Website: crate-barrel
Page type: billing-address
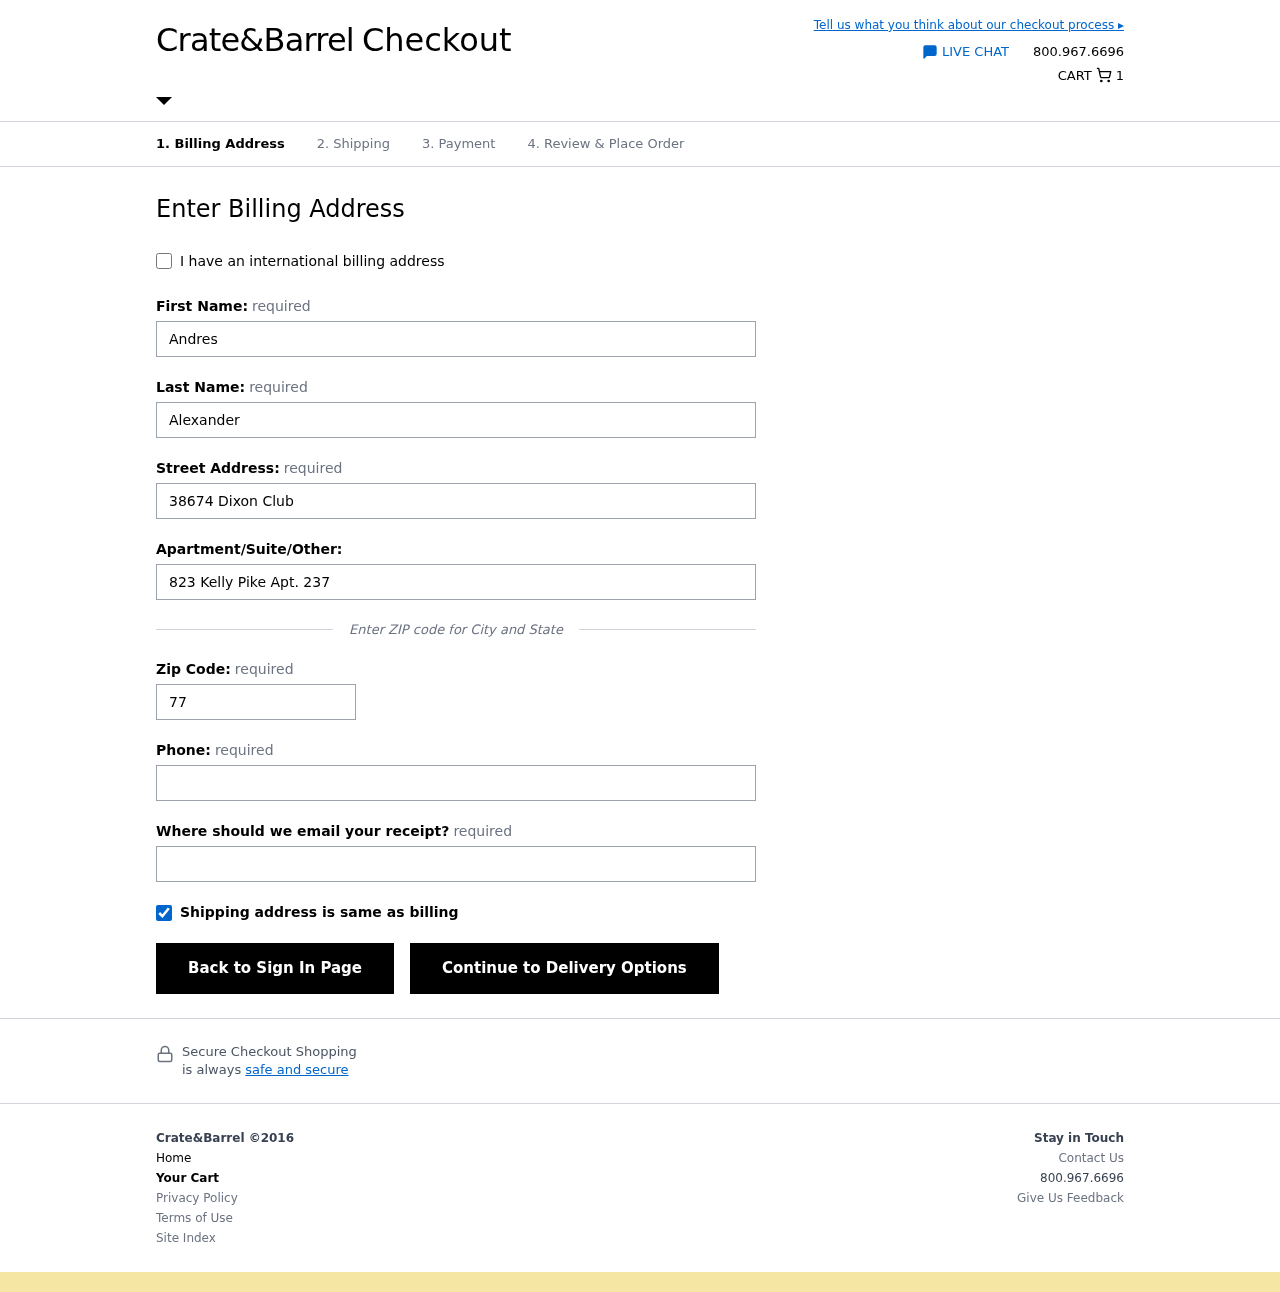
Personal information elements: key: PII_EMAIL
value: andres.alexander@yahoo.com
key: PII_FIRSTNAME
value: Andres
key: PII_LASTNAME
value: Alexander
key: PII_PHONE
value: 3353782349
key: PII_POSTCODE
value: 77381
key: PII_STREET
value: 38674 Dixon Club
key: PII_STREET2
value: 823 Kelly Pike Apt. 237
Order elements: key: ORDER_NUM_ITEMS
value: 1